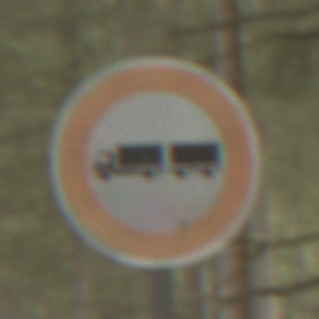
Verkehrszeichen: VerbotLastkraftwagenMitAnhaenger
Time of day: MorningAfternoon
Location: Outdoor (Nature)
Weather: Overcast
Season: Winter
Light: Natural